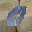
Label: 0